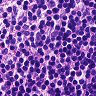
Metastatic tissue present: no